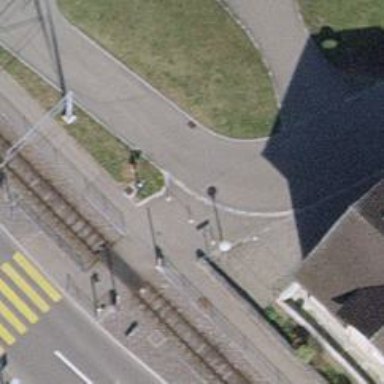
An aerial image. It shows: Bollard barrier.